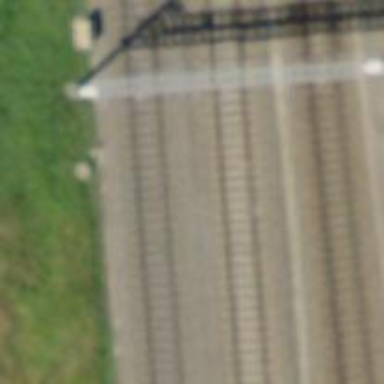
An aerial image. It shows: Railway track with contact line for electrification.